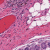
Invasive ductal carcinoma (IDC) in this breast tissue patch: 0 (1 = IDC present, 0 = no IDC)